Question:
My website has a div with just margins, and when the page loads, I want an effect of circuit (I got battery overlapped on the div) so from the positive terminal, the color of the circuit changes to yellow and then the yellow keeps on going to the negative terminal. Is this possible with CSS I am not completely sure about the power of CSS.
Here is the code of my div tag.
'''
#circuit {
width: 80%;
border: 10px solid navy;
margin: 25px;
height: 80%;
margin-left: auto;
margin-right: auto;
}
html,
body {
height: 100%;
margin: 0;
}
'''
'''
<div id="circuit"></div>
'''
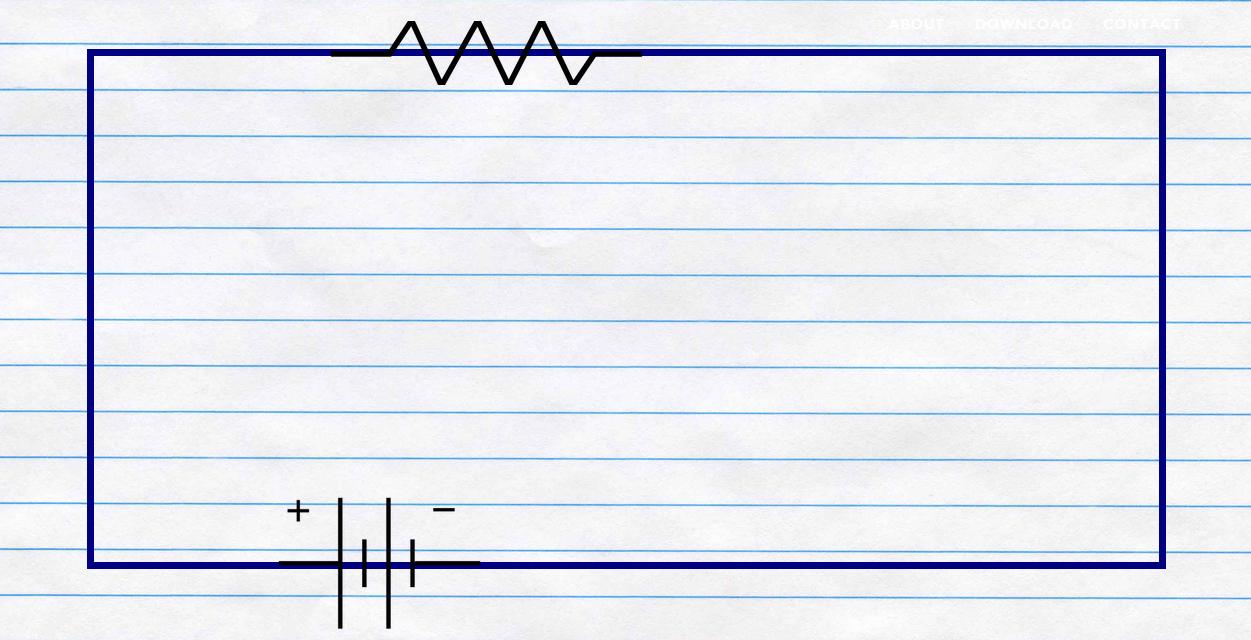
Answer: A series of keyframe animations does the job. You'll need to modify duration and cumulative delay to get the speed you want.
<URL>
'''
html, body {
height: 100%;
padding: 0;
margin: 0;
}
* {
box-sizing: border-box;
}
.circuit-outer {
position: relative;
width: 80vw;
height: 80vh;
margin: 5% 10% 0;
padding: 3px;
background: #eee;
border: 1px solid #ddd;
overflow: hidden;
}
.circuit-inner {
position: absolute;
top: 3px;
bottom: 3px;
left: 3px;
right: 3px;
background: #fff;
border: 1px solid #ddd;
}
.current {
background: orange;
position: absolute;
-webkit-animation-iteration-count: 1;
-webkit-animation-timing-function: linear;
-webkit-animation-fill-mode: forwards;
animation-iteration-count: 1;
animation-timing-function: linear;
animation-fill-mode: forwards;
}
.current.bottom-left {
bottom: 0;
right: 80%;
width: 20%;
height: 3px;
-webkit-animation-name: zap1;
-webkit-animation-duration: .2s;
animation-name: zap1;
animation-duration: .2s;
}
.current.left {
bottom: 0;
left: 0;
width: 3px;
height: 0;
-webkit-animation-name: zap2;
-webkit-animation-delay: .2s;
-webkit-animation-duration: .5s;
animation-name: zap2;
animation-delay: .2s;
animation-duration: .5s;
}
.current.top {
top: 0;
width: 0;
height: 3px;
-webkit-animation-name: zap3;
-webkit-animation-delay: .7s;
-webkit-animation-duration: 1s;
animation-name: zap3;
animation-delay: .7s;
animation-duration: 1s;
}
.current.right {
top: 0;
right: 0;
width: 3px;
height: 0;
-webkit-animation-name: zap2;
-webkit-animation-delay: 1.7s;
-webkit-animation-duration: .5s;
animation-name: zap2;
animation-delay: 1.7s;
animation-duration: .5s;
}
.current.bottom-right {
bottom: 0;
right: 0;
width: 0%;
height: 3px;
-webkit-animation-name: zap4;
-webkit-animation-delay: 2.2s;
-webkit-animation-duration: .8s;
animation-name: zap4;
animation-delay: 2.2s;
animation-duration: .8s;
}
@-webkit-keyframes zap1 {
0% {
width: 0;
}
100% {
width: 20%;
}
}
@keyframes zap1 {
0% {
width: 0;
}
100% {
width: 20%;
}
}
@-webkit-keyframes zap2 {
0% {
height: 0;
}
100% {
height: 100%;
}
}
@keyframes zap2 {
0% {
height: 0;
}
100% {
height: 100%;
}
}
@-webkit-keyframes zap3 {
0% {
width: 0;
}
100% {
width: 100%;
}
}
@keyframes zap3 {
0% {
width: 0;
}
100% {
width: 100%;
}
}
@-webkit-keyframes zap4 {
0% {
width: 0;
}
100% {
width: 80%;
}
}
@keyframes zap4 {
0% {
width: 0;
}
100% {
width: 80%;
}
}
'''
'''
<div class="circuit-outer">
<div class="current bottom-left"></div>
<div class="current left"></div>
<div class="current top"></div>
<div class="current right"></div>
<div class="current bottom-right"></div>
<div class="circuit-inner"></div>
</div>
'''